Question: I generate my columns dynamicaly and would like to stretch their headers, like here

In generall the columns can have different names so it is not possible to set a fixed 'MinWidth'. Is it possible through changing the 'DataGrid.ColumnHeaderStyle' to set somehing like horizontal margin for the header text? Here is my XAML:
'''
<DataGrid x:Name="ResultDataGrid" Margin="2"
ItemsSource="{Binding MyData, Mode=OneWay}"
DisplayMemberPath="Persons"
SelectedItem="{Binding SelectedPerson}"
GridLinesVisibility="None"
AutoGenerateColumns="False"
CanUserAddRows="False"
CanUserDeleteRows="False"
CanUserReorderColumns="False"
IsReadOnly="True"
SelectionMode="Single"
AllowDrop="True">
<DataGrid.ColumnHeaderStyle>
<Style TargetType="{x:Type DataGridColumnHeader}">
<Setter Property="HorizontalContentAlignment" Value="Center" />
<Setter Property="Height" Value="25" />
<Setter Property="FontWeight" Value="Black" />
<Setter Property="SeparatorBrush" Value="LightGray" />
</Style>
</DataGrid.ColumnHeaderStyle>
</DataGrid>
'''
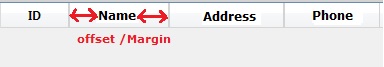
Answer: You can add another 'Setter' to your 'Style' to change 'ContentTemplate' to 'TextBlock' with left/right margin set
'''
<DataGrid.ColumnHeaderStyle>
<Style TargetType="{x:Type DataGridColumnHeader}">
<Setter Property="HorizontalContentAlignment" Value="Center" />
<Setter Property="Height" Value="25" />
<Setter Property="FontWeight" Value="Black" />
<Setter Property="SeparatorBrush" Value="LightGray" />
<Setter Property="ContentTemplate">
<Setter.Value>
<DataTemplate>
<TextBlock Text="{Binding}" Margin="20,0"/>
</DataTemplate>
</Setter.Value>
</Setter>
</Style>
</DataGrid.ColumnHeaderStyle>
'''